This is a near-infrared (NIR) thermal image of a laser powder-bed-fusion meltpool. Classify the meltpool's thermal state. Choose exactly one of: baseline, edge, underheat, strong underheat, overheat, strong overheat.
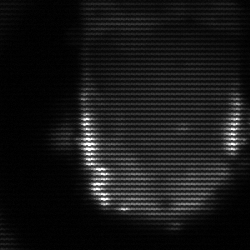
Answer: baseline